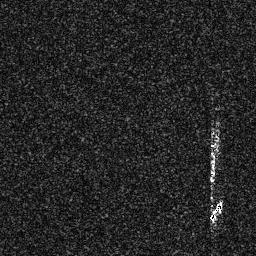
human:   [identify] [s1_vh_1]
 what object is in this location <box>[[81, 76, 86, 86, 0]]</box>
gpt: <ref>1 small ship at the bottom right</ref>